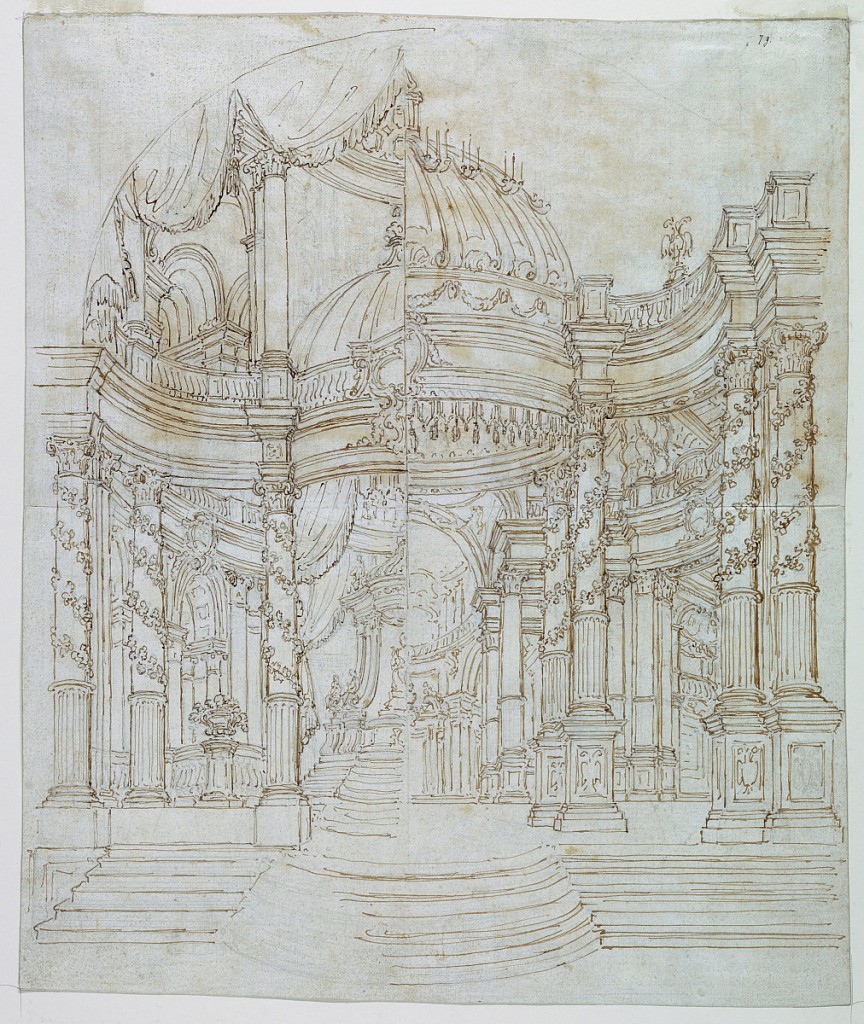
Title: Stage Design: Palace Architecture
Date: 1700–1750
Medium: Pen and bistre, pencil on paper, lined
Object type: Drawing
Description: Vertical rectangle showing alternative designs for a domes building with garlanded columns. Left side shows a monument in the center.